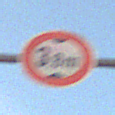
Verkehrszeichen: TatsaechlicheHoehe
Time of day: SunriseSunset
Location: Outdoor (Nature)
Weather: PartlyCloudy
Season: NotSpecified
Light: Natural